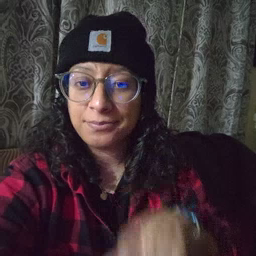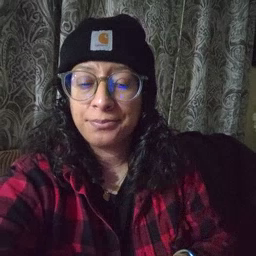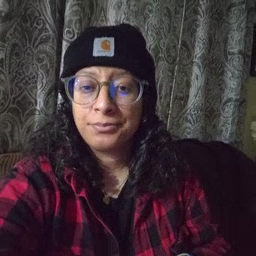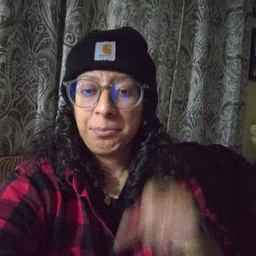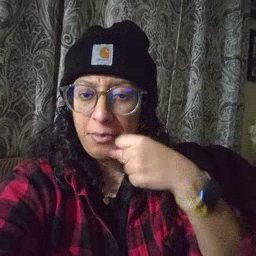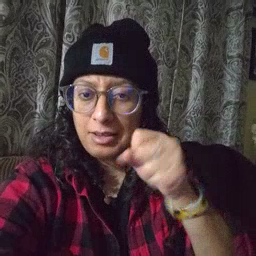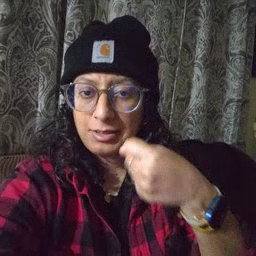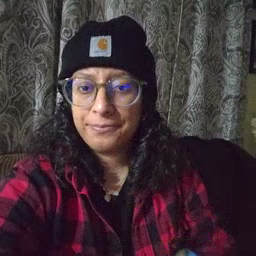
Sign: make